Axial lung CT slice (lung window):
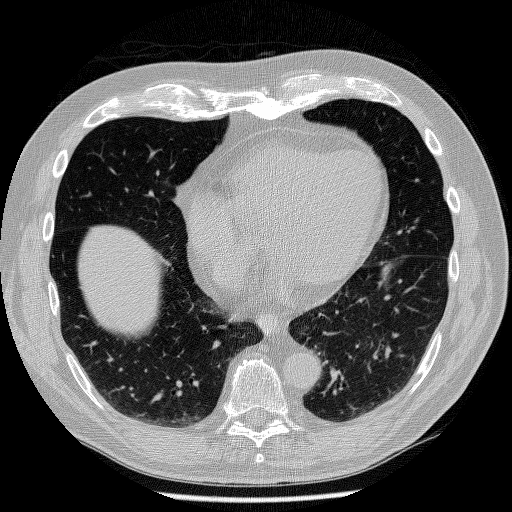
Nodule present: no